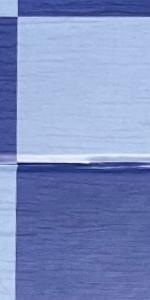
Label: Empty